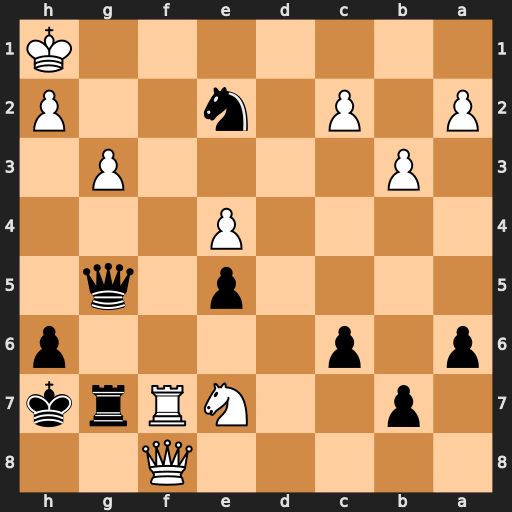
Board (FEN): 5Q2/1p2NRrk/p1p4p/4p1q1/4P3/1P4P1/P1P1n2P/7K
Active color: b
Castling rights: -
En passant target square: -
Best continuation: Nxg3+ hxg3 Qh5+ Kg2 Qxf7 Qxf7 Rxf7